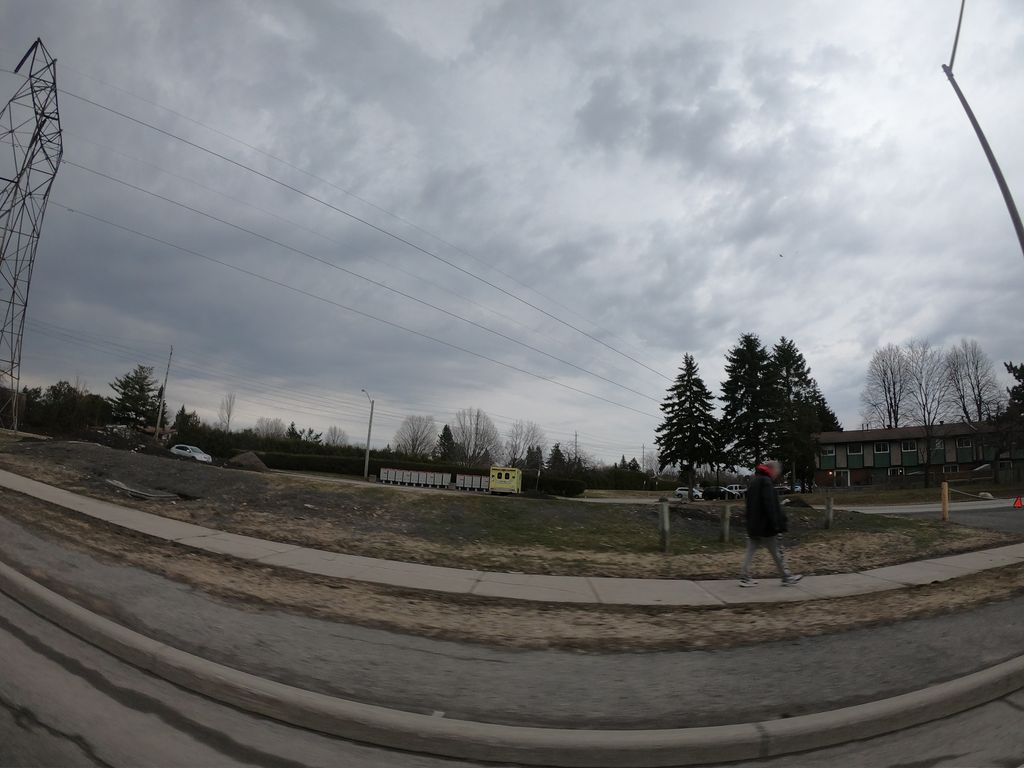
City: ottawa-gatineau